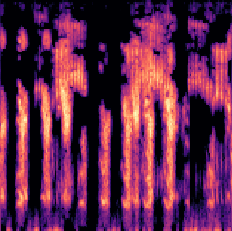
Sound class: Frog